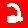
Digit: 2